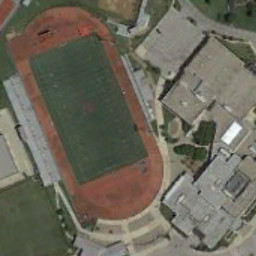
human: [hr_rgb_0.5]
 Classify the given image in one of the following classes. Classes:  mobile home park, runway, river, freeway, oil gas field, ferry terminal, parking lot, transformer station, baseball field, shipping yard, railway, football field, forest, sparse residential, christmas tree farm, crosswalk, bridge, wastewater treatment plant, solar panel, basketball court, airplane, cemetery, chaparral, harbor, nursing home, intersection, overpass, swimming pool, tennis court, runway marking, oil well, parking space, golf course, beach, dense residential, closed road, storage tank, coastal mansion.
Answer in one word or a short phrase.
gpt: football field